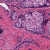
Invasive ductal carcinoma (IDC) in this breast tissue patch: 0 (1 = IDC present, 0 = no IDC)